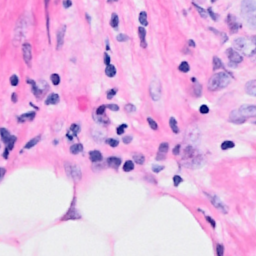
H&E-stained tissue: Breast